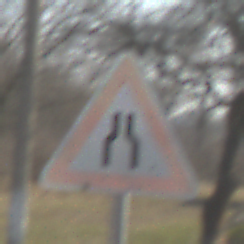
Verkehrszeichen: VerengteFahrbahn
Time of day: MorningAfternoon
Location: Outdoor (Suburban)
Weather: PartlyCloudy
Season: NotSpecified
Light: Natural